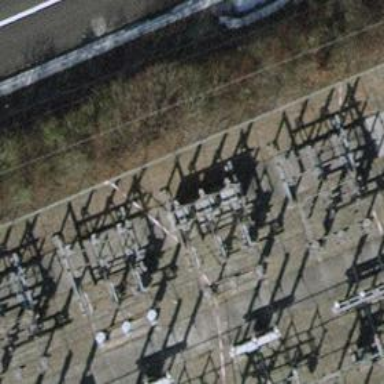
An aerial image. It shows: Insulator used in power systems.